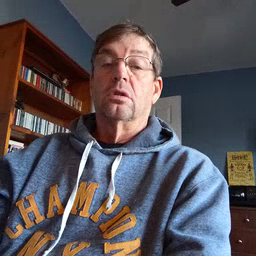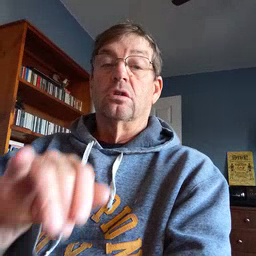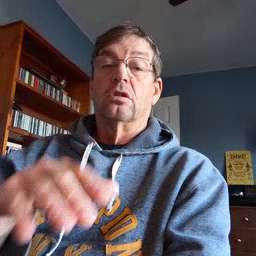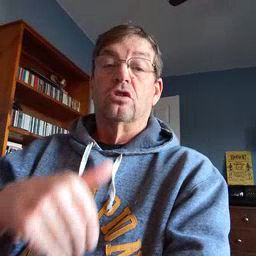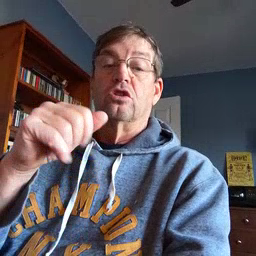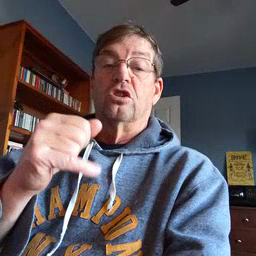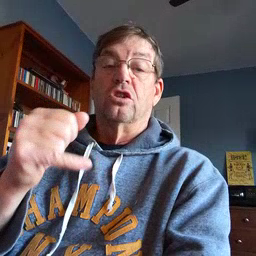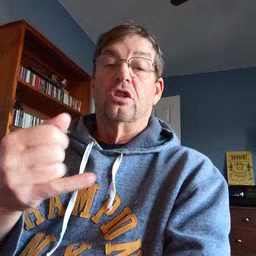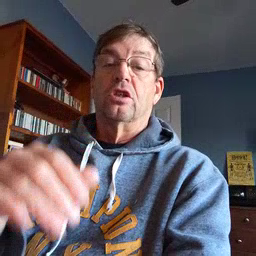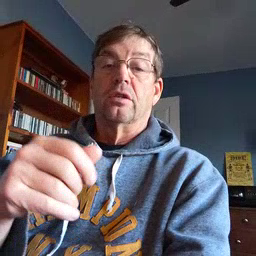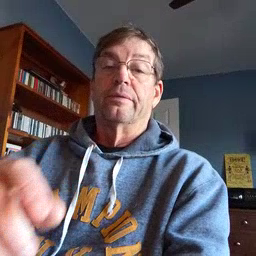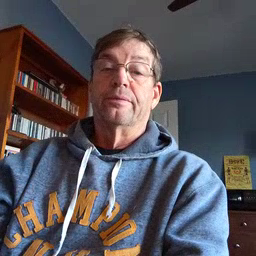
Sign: jeans